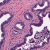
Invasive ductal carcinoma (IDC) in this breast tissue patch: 0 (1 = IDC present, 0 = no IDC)